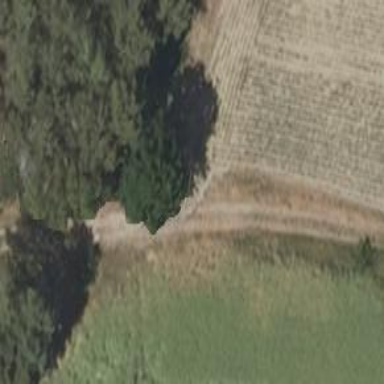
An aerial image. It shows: Dirt track road with grade 4 track type.